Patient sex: M
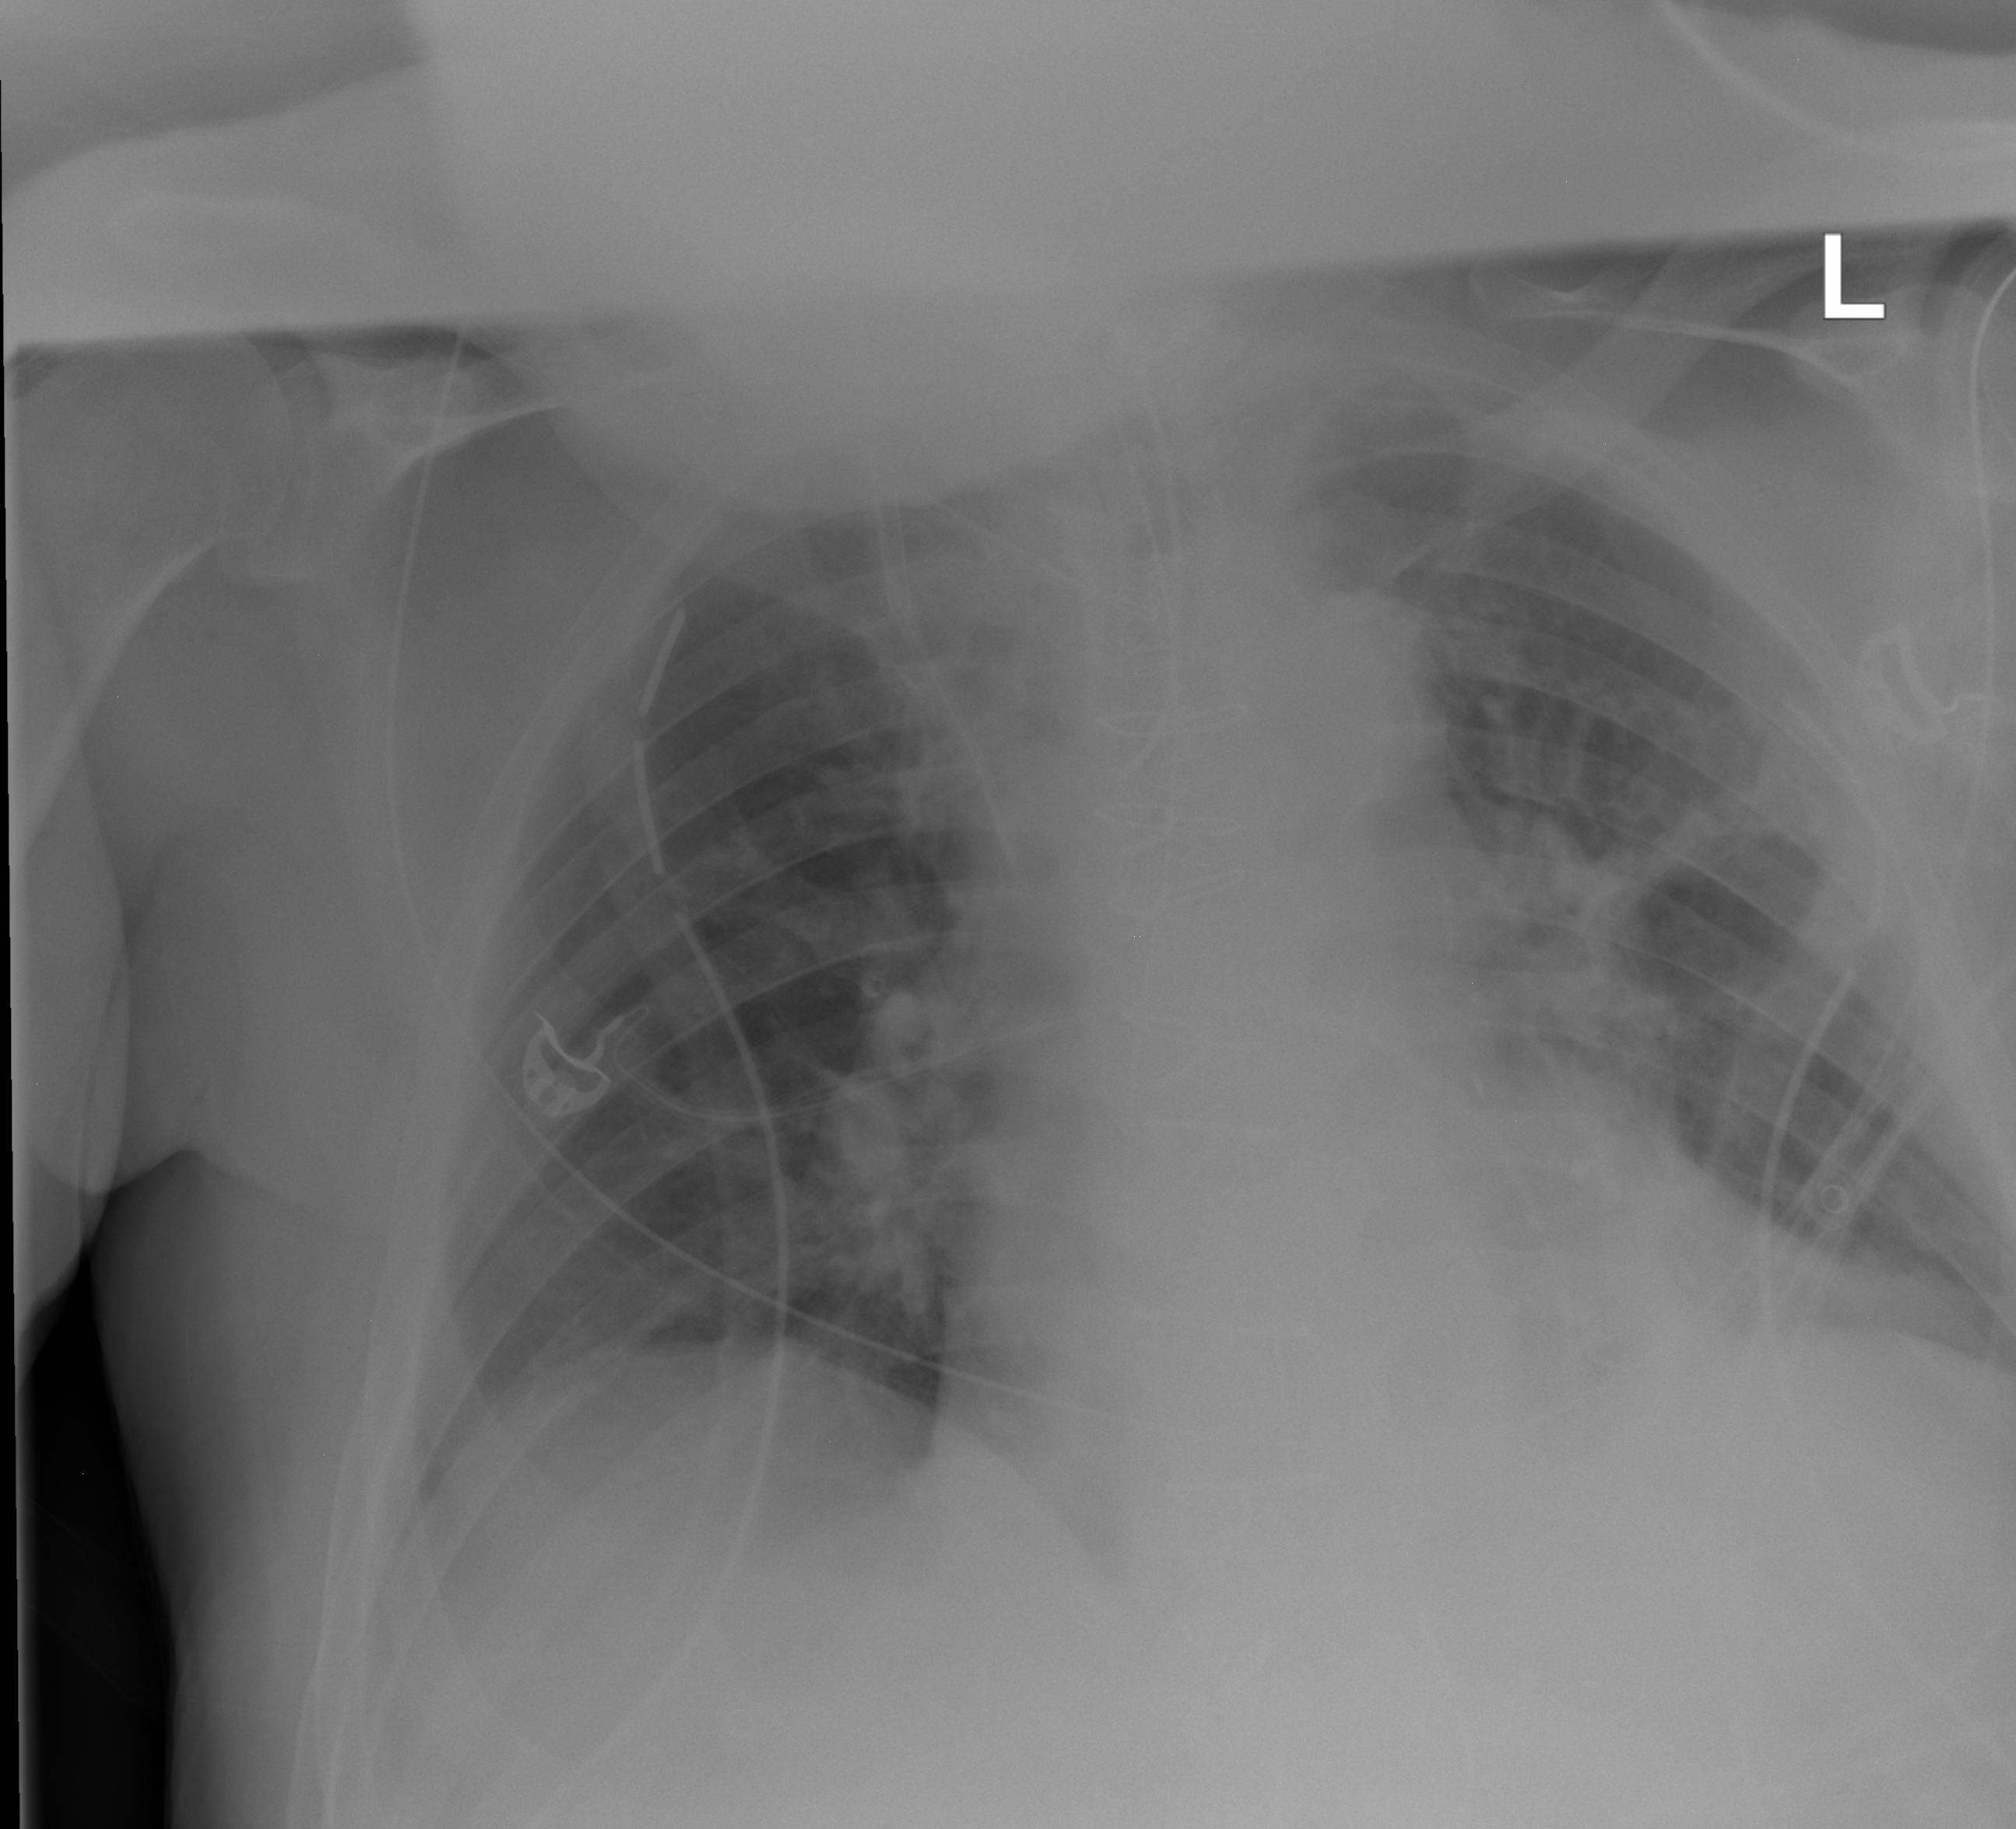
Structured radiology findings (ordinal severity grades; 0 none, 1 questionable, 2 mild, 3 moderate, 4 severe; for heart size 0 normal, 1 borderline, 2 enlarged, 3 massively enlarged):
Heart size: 0
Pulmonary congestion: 0
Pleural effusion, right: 0
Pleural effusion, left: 0
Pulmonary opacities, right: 0
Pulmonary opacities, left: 0
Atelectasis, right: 0
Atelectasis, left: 2